Question: I opened a window whose part of title is a.txt and I use AutoHotKey to find it.
'''
WinGet, p_txt, ProcessName, txt
WinGet, p_atxt, ProcessName, a.txt
ListVars
'''
It shows when search criteria is txt, p_txt has no value; when criteria is a.txt, p_atxt has value.
Why can 'WinGet, p_atxt, ProcessName, a.txt' find my window but 'WinGet, p_txt, ProcessName, txt' cannot?
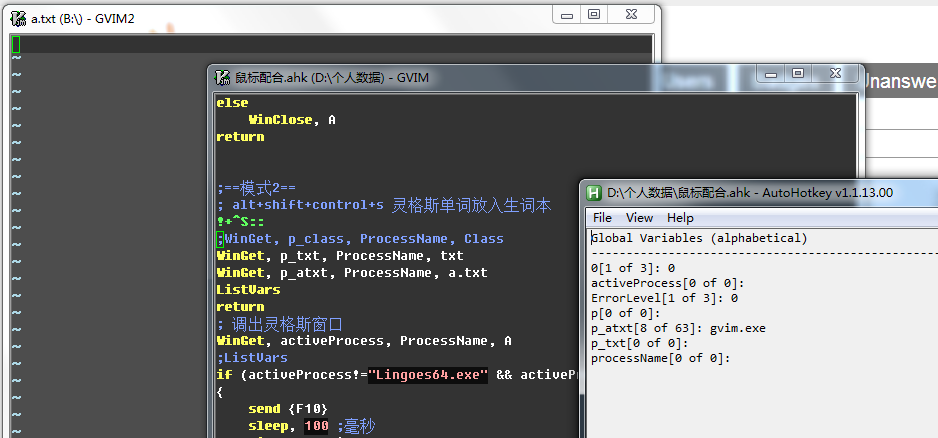
Answer: The matching behavior if window titles is determined by <URL>.
Amongst others, there are these modes:
: A window's title must start with the specified WinTitle to be a match.
: A window's title can contain WinTitle anywhere inside it to be a match.
: A window's title must exactly match WinTitle to be a match.
'SetTitleMatchMode, 2' is what you're looking for.